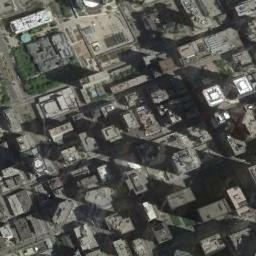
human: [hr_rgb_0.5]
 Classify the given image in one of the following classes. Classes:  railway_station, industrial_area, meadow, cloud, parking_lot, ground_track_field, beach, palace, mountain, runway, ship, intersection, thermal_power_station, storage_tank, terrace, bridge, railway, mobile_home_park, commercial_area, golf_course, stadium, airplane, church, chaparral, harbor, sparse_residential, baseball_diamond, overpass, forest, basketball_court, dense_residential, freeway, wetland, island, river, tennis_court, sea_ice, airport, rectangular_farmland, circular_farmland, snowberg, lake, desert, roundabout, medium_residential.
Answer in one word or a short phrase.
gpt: commercial_area